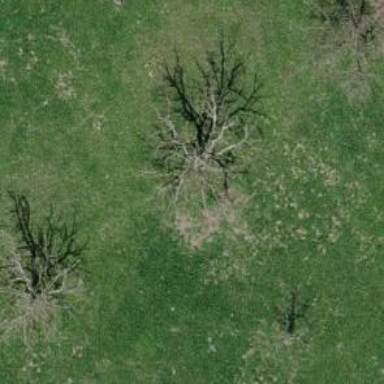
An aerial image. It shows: Agricultural area with broadleaved deciduous trees.